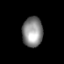
Tissue: prostate
Cell type: T cells
Senescence score: 0.2686
Nuclear area (px): 601
Mean DAPI intensity: 138.506